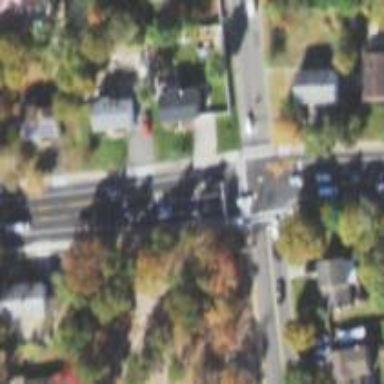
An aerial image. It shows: Marked crossing on the road.